Question: What is the number of red dots?
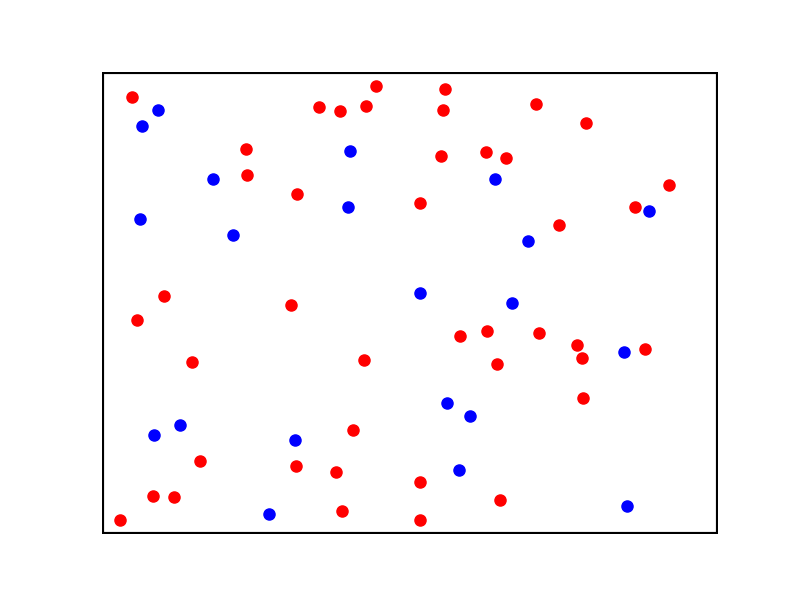
Answer: 43